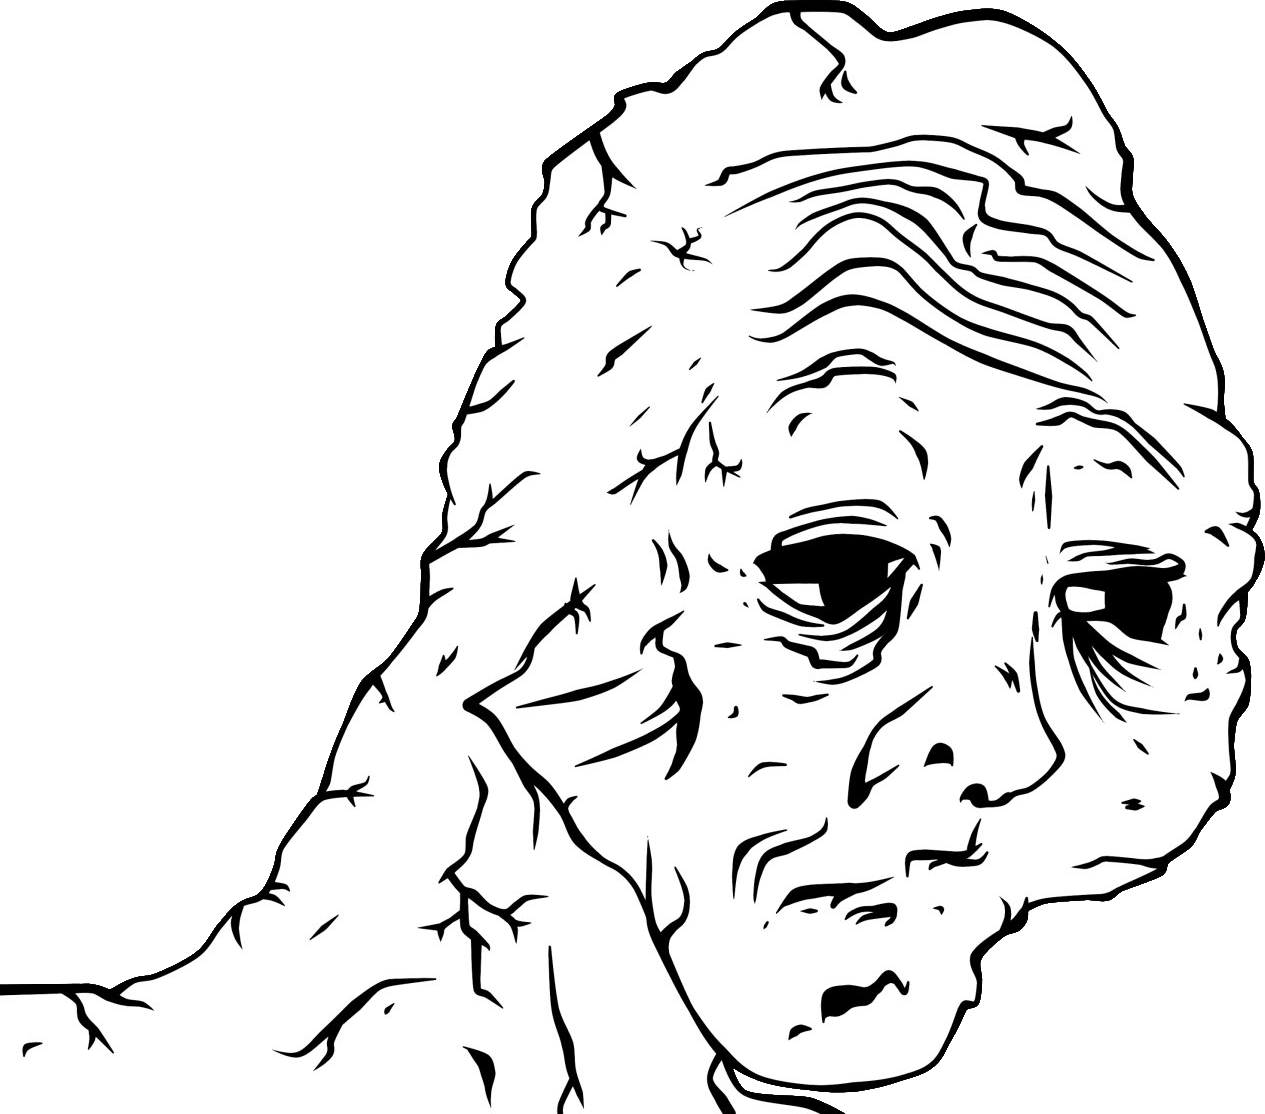
Label: 5_Yes_Honey